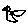
Label: bird